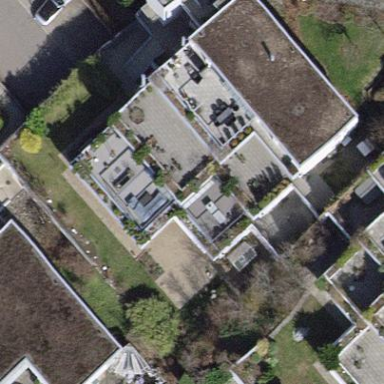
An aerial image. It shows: Terrace building.